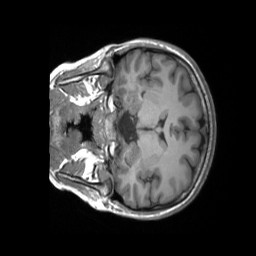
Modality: T1w
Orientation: coronal